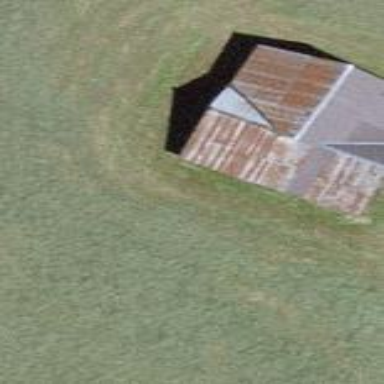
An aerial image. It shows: Barn.